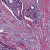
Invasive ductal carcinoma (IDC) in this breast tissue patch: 0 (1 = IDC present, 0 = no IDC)